Question: What is this constraint symbol in SQL?

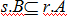
Answer: That symbol is the <URL> symbol.
It means that all the values of the 'B' attribute of the 's' entity are in the set of values
found in the 'A' attribute of the 'r' entity.
When expressed as SQL:
'''
alter table s add foreign key (B) references r(A); -- mysql
'''
The exact syntax may vary slightly with whatever database you are using.